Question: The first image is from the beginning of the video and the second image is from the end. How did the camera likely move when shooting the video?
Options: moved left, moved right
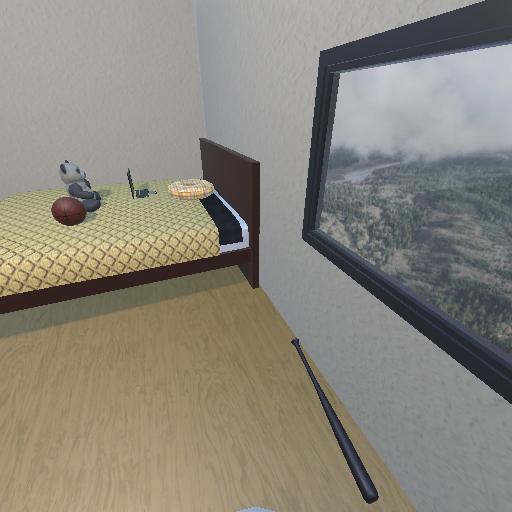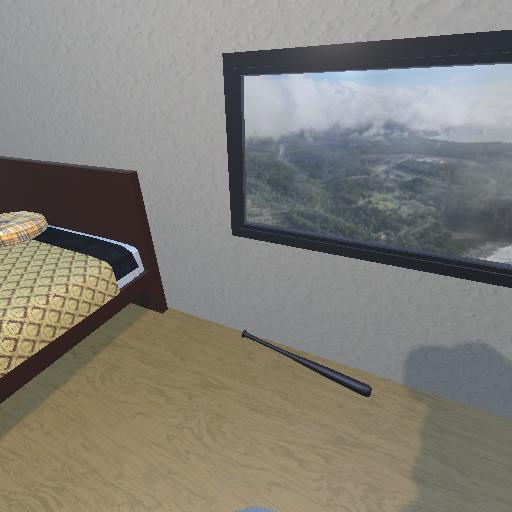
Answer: moved left